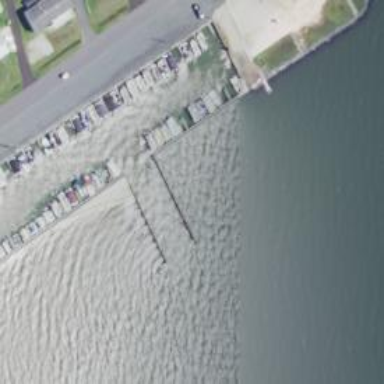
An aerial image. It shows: Breakwater structure.